Question: I made highcharts for petrol tank(credit prepayment)
I want to make that each line should start from the beginning of the bar instead of grouping(adding) at the end.(I don't need to have sum of all data)

Thanks.
'''
![var options = {
chart: {
type: 'bar',
height: 300,
width:420
},
title: {
text: 'Prepayment'
},
yAxis: {
gridLineColor: '#eee',
title: {
text: 'Prepayment'
}
},
xAxis: {
categories: \['Credit'\],
labels: {
step: 0,
rotation: -45,
align: 'right'
}
},
legend: {
enabled: true
},
tooltip: {
shared: true,
crosshairs: true
},
plotOptions: {
series: {
stacking: 'normal'
}
},
credits: {
enabled: false
},
series: \[{
color:'#89C35C',
name: 'Current Credit',
data: \[10\] }, {
color:'#FFD801',
name: 'Warning Threshold',
data: \[5\] }, {
color:'#E42217',
name: 'Cut-Off Threshold',
data: \[1\] }\],
};
$('#container').highcharts(options);][1]
'''
Example:
<URL>
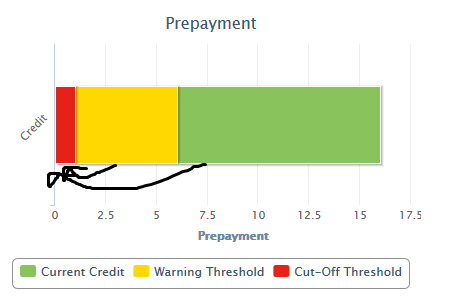
Answer: I made it like this,where type = area
<URL>

'''
var options = {
chart: {
type: 'area',
height: 300,
width:420
},
title: {
text: 'Prepayment'
},
yAxis: {
gridLineColor: '#eee',
title: {
text: 'Prepayment'
}
},
xAxis: {
categories: ['Credit'],
labels: {
step: 0,
rotation: -45,
align: 'right'
}
},
legend: {
enabled: true
},
tooltip: {
shared: true,
crosshairs: true
},
plotOptions: {
series: {
stacking: 'normal'
}
},
credits: {
enabled: false
},
series: [{
color:'#89C35C',
name: 'Current Credit',
data: [10,10] }, {
color:'#FFD801',
name: 'Warning Threshold',
data: [5,5] }, {
color:'#E42217',
name: 'Cut-Off Threshold',
data: [1,1] }],
};
$('#container').highcharts(options);
'''